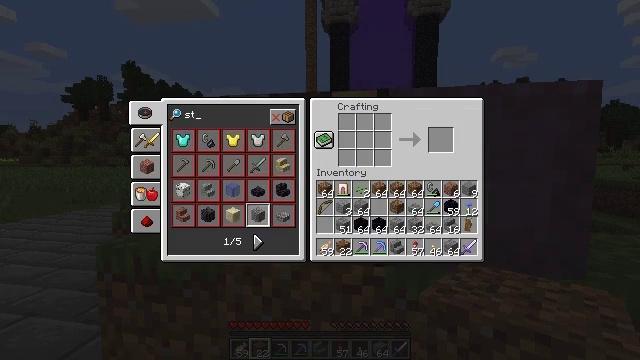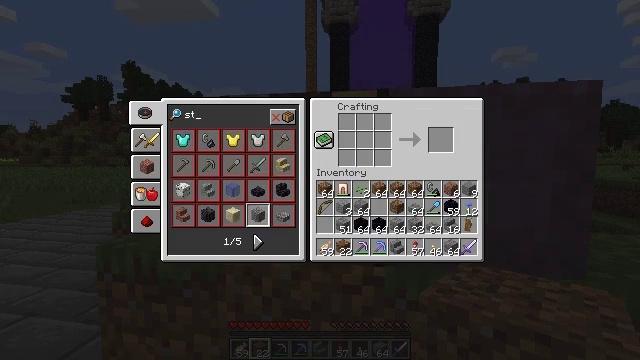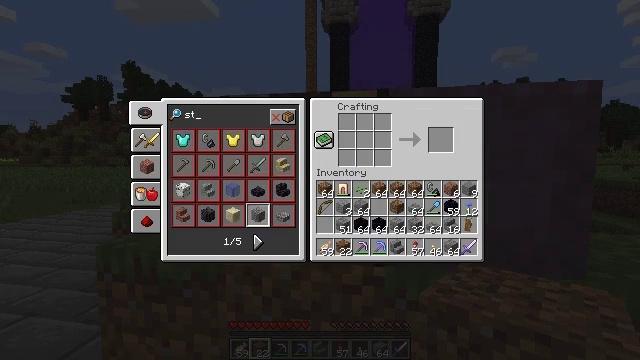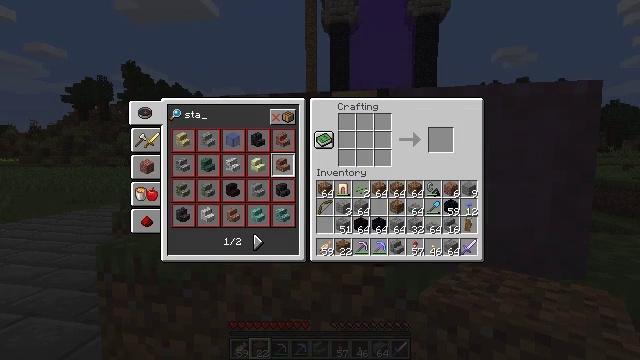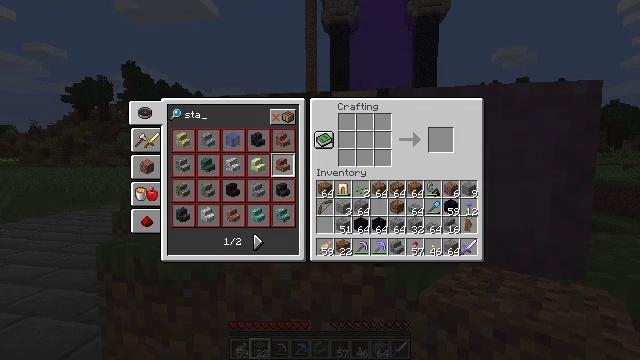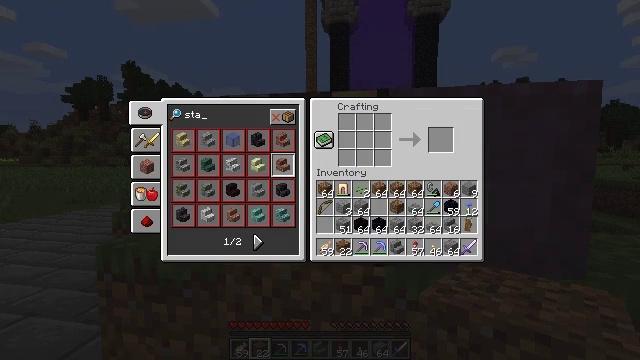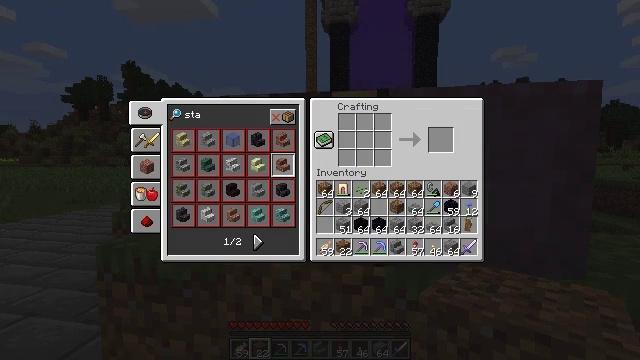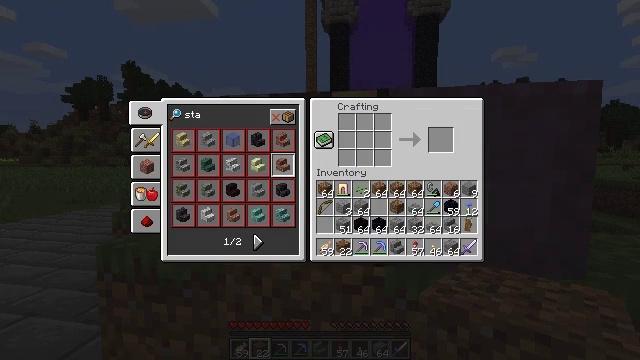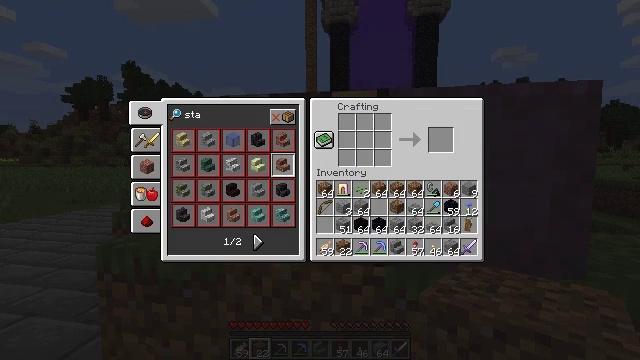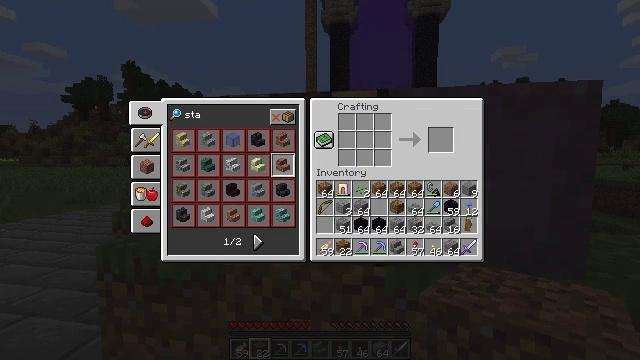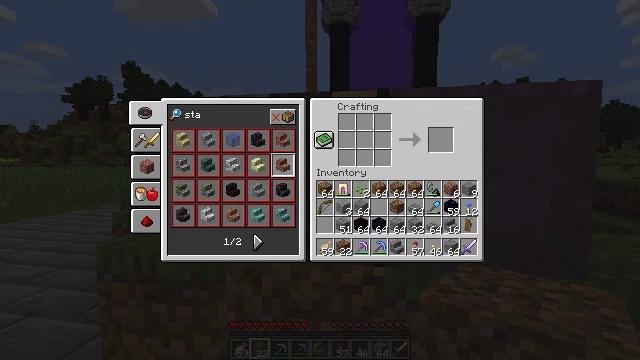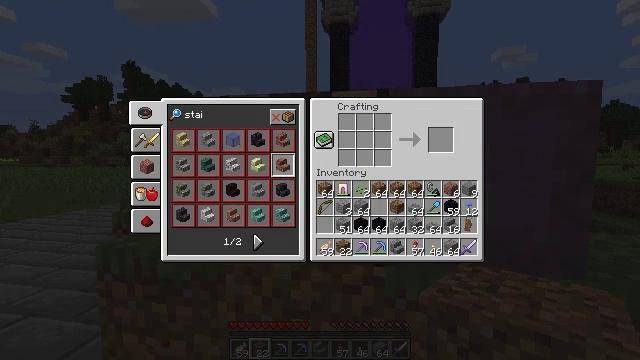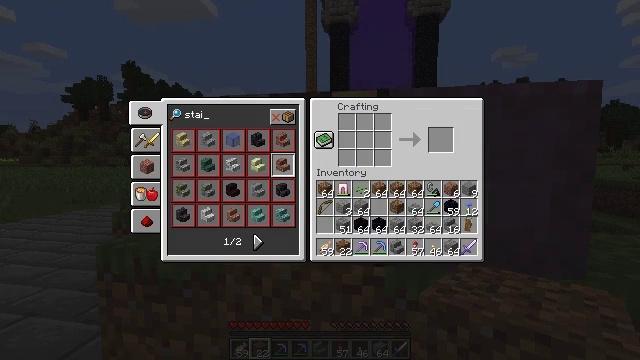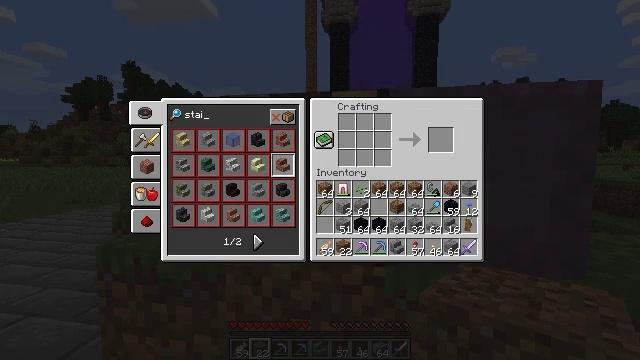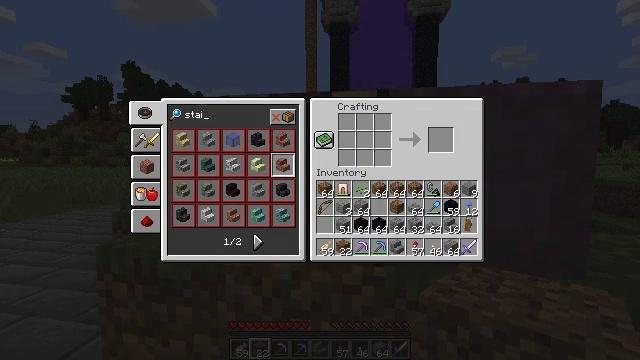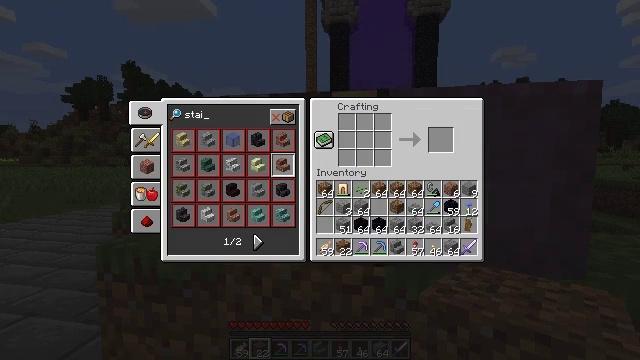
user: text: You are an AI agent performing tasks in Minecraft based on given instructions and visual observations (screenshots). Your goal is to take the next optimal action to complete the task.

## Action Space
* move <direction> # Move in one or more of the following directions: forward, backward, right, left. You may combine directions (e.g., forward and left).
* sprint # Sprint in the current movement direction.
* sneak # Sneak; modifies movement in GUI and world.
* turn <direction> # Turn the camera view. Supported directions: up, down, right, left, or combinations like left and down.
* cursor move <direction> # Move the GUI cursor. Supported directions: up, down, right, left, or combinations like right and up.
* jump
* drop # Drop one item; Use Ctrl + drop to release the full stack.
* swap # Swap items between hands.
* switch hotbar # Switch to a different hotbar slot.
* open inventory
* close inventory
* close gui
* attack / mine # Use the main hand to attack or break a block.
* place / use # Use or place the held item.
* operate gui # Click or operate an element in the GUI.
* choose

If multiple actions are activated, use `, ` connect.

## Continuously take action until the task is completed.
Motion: motion action
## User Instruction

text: Create stone brick stairs from stone bricks.
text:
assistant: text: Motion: no_op
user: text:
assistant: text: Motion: no_op
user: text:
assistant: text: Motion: move left
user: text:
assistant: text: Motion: move left
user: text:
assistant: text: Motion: no_op
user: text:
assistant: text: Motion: no_op
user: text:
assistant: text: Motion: no_op
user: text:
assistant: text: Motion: no_op
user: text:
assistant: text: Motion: no_op
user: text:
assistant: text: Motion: no_op
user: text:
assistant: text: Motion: no_op
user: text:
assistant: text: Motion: no_op
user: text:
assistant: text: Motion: no_op
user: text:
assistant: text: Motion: no_op
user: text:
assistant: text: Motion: no_op
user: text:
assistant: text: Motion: no_op
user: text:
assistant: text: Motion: no_op
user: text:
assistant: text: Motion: no_op
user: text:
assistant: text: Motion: no_op
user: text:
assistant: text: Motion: no_op
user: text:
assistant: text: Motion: no_op
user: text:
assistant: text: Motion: no_op
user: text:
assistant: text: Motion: no_op
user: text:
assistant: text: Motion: no_op
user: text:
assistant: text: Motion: no_op
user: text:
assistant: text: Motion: cursor move down
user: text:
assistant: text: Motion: cursor move down
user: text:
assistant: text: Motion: cursor move down
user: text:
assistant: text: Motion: no_op
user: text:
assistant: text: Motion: no_op